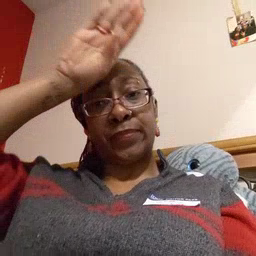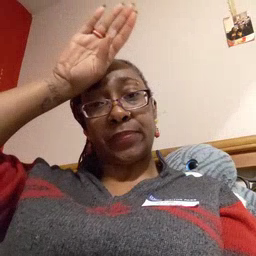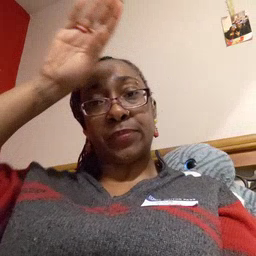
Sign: fireman